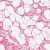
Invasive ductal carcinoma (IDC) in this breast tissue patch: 0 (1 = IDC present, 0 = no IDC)